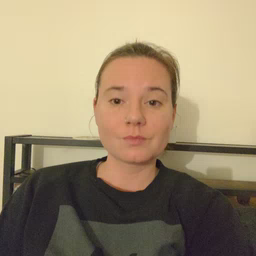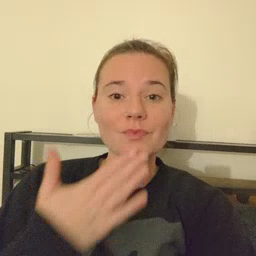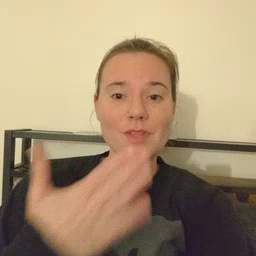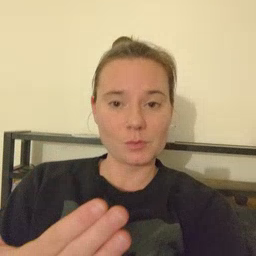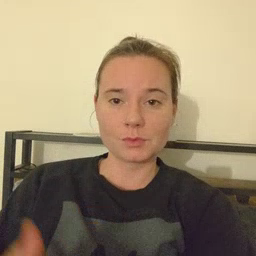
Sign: thankyou